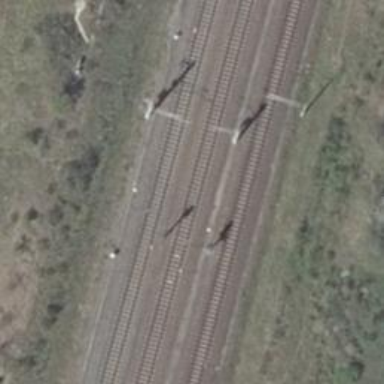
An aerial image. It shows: Railway signal.